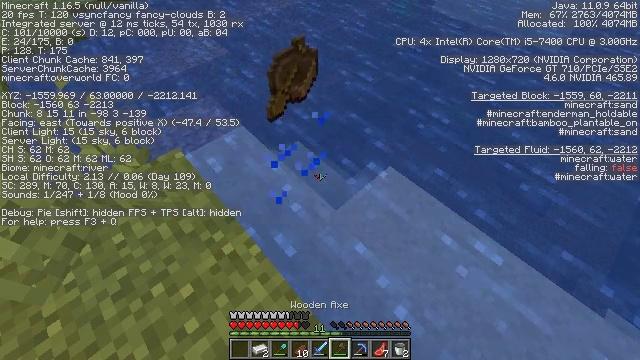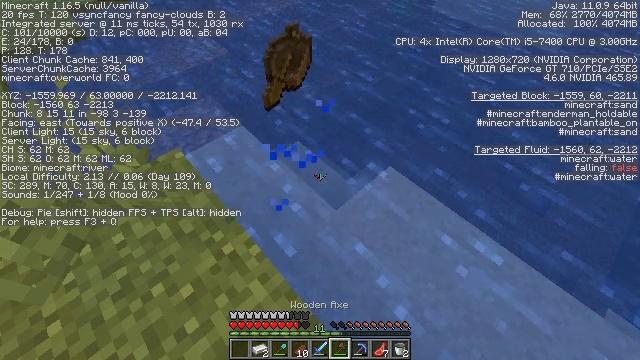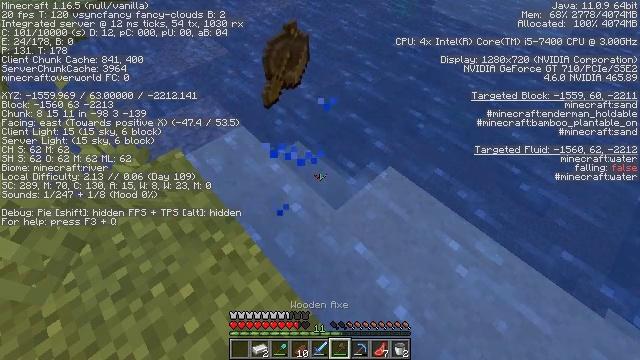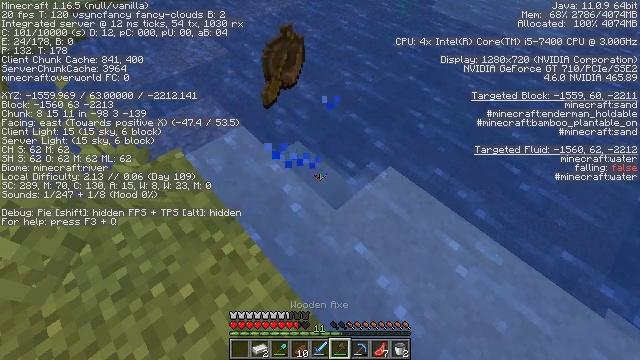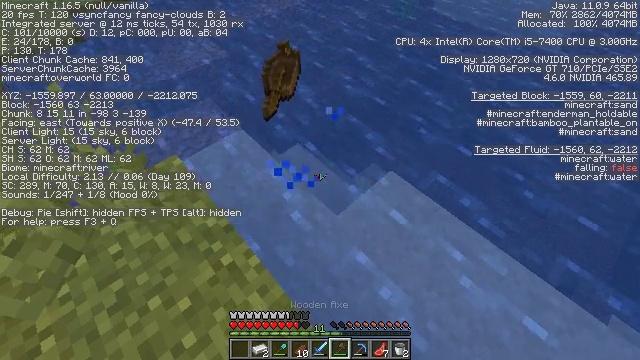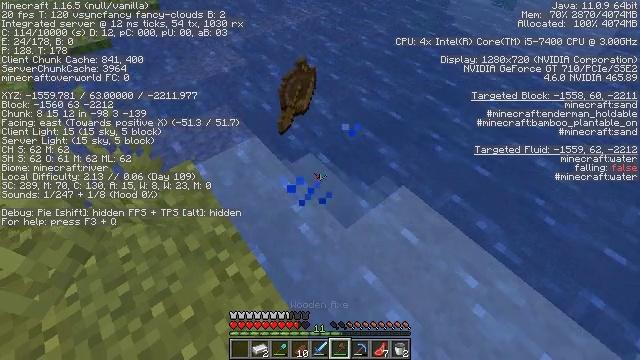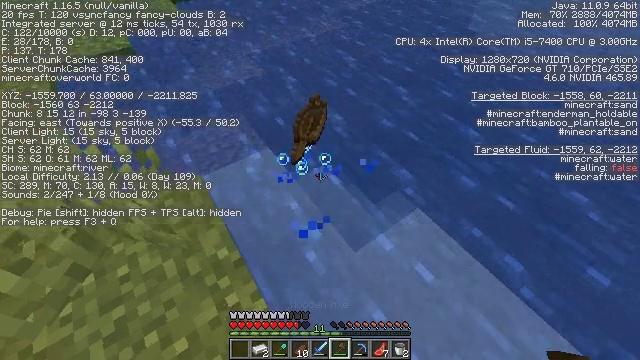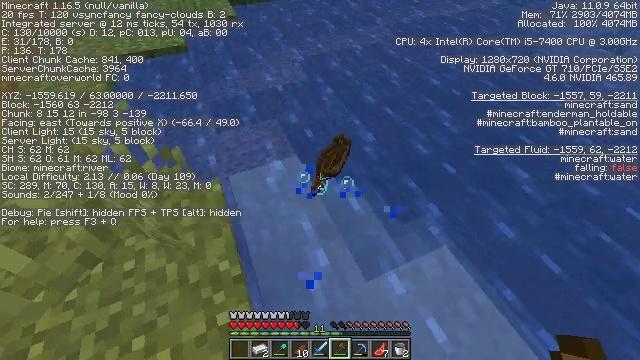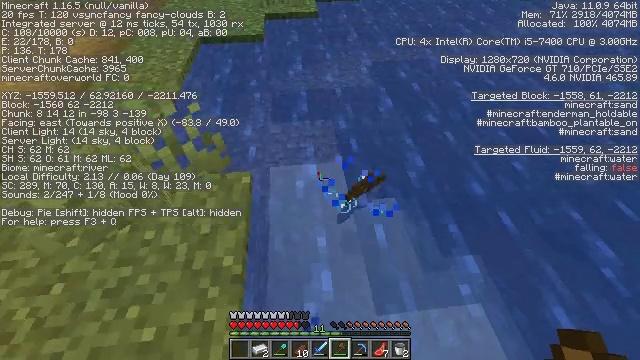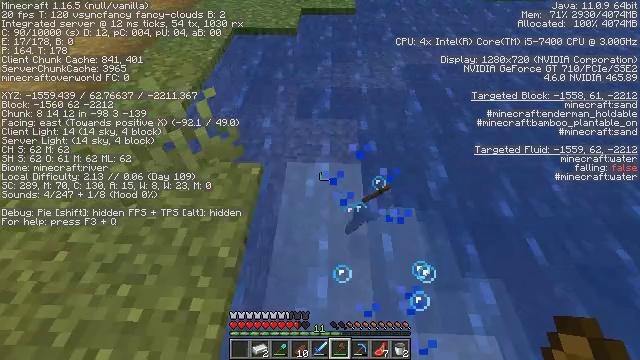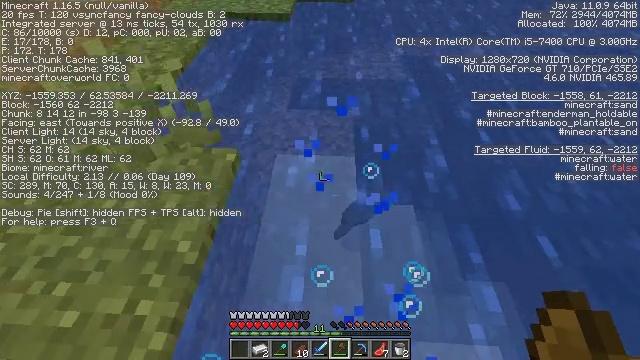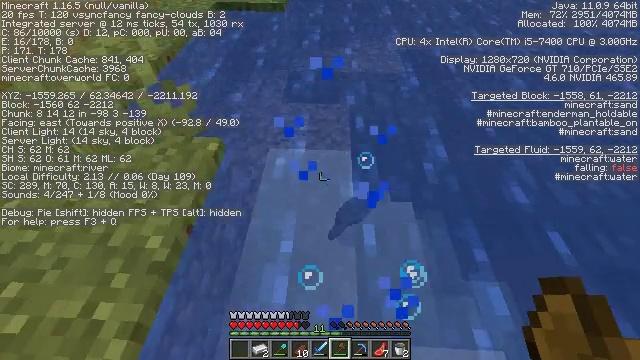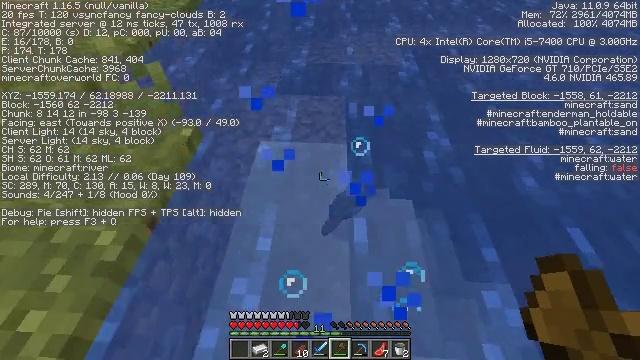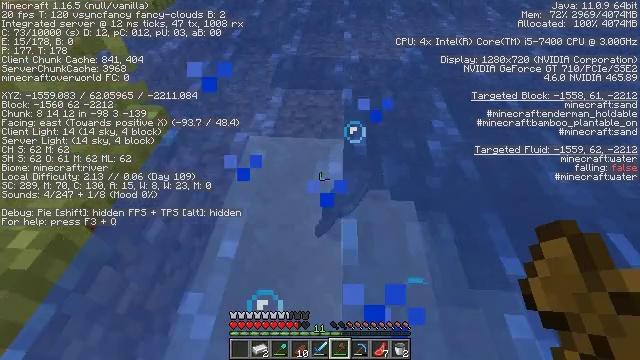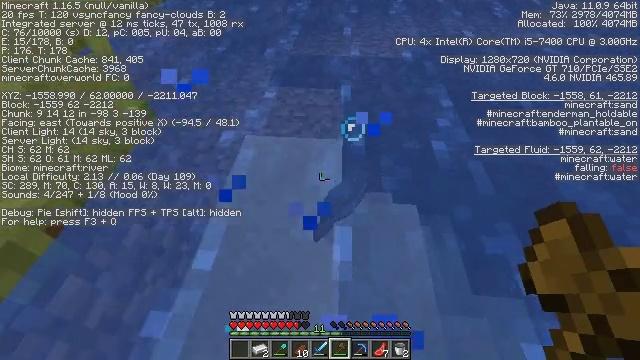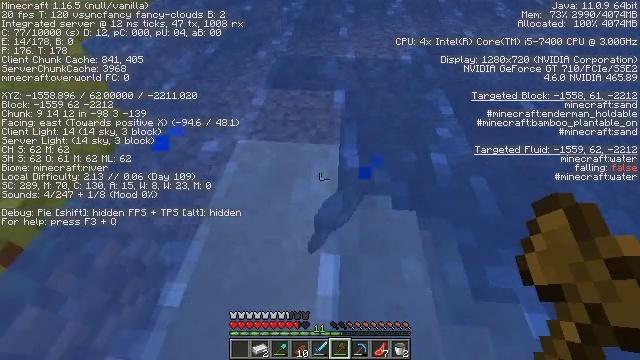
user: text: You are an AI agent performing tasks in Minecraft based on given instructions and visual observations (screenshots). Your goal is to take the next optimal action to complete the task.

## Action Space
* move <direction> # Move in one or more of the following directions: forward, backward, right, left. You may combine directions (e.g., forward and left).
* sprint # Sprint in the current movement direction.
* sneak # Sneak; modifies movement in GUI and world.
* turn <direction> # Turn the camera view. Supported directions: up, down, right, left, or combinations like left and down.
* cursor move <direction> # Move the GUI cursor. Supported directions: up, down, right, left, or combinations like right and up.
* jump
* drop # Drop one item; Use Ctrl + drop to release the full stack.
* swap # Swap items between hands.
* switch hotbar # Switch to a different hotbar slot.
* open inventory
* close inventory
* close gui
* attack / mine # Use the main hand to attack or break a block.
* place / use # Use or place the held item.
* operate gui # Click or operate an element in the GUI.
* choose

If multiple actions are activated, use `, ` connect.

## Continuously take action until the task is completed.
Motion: motion action
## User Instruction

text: Harvest hay blocks from the village.
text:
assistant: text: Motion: no_op
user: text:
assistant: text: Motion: no_op
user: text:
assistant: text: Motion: no_op
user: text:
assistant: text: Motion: move forward
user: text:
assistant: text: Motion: move forward, turn left and up
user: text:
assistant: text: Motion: move forward and move right, turn left and up
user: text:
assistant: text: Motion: move forward and move right, turn left and up
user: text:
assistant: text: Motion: move forward and move right, turn left
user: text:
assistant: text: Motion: move forward and move right, turn left
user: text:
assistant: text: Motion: move forward
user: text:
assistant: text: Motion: move forward
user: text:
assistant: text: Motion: move forward
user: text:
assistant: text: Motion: move forward
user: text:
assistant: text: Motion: move forward
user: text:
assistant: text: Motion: move forward
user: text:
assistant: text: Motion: move forward
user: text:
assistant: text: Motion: move forward, turn left
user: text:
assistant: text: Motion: move forward, turn left
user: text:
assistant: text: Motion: move forward, turn left and up
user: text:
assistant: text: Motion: move forward, turn left and up
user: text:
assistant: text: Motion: move forward, turn left and up
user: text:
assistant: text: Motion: move forward, turn left and up
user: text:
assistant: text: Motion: move forward, turn left and up, jump
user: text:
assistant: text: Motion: move forward, turn left and up, jump
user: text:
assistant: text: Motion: move forward, turn left and up, jump
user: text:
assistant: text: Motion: move forward, turn up, jump
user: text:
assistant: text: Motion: move forward, turn right and up, jump
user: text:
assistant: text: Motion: move forward, turn right and up, jump
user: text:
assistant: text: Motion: move forward, turn right and up, jump
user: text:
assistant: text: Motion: move forward, sprint, turn right and up, jump